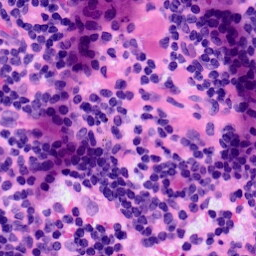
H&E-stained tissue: LymphNode